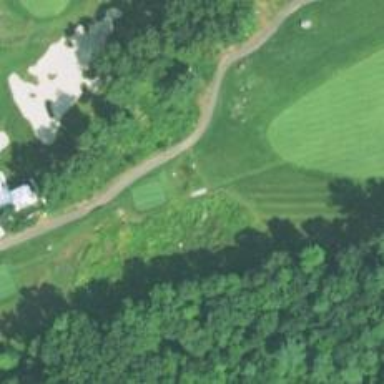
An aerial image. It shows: Path for golf over bridge.